Interaction volume radius: 5 \u00c5
Interaction volume height: 15 \u00c5
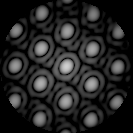
Disorder parameter: 0.02106